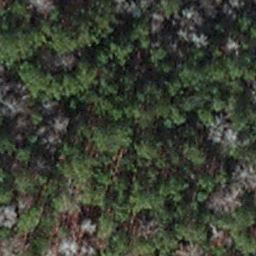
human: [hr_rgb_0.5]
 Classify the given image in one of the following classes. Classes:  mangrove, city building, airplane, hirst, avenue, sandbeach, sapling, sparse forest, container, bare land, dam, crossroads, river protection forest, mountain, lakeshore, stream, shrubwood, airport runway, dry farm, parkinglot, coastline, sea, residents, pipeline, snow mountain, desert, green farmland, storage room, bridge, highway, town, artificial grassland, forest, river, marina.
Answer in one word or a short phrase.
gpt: sapling